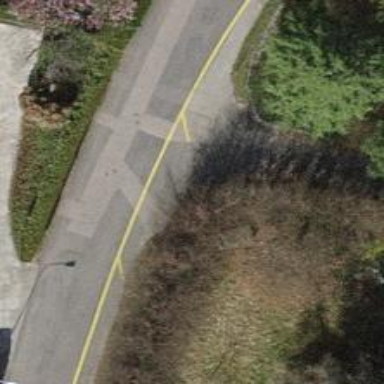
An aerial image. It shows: Residential road with asphalt surface and sidewalk on the left side.